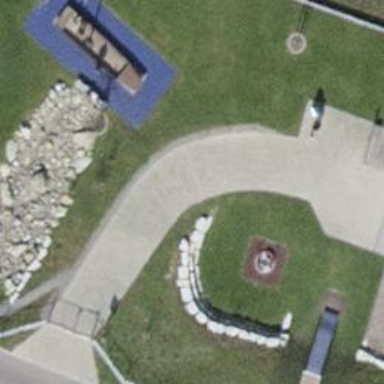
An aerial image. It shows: Playground area for leisure land.